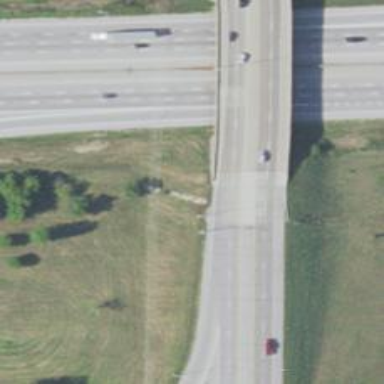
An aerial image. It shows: Primary highway crossing over bridge.